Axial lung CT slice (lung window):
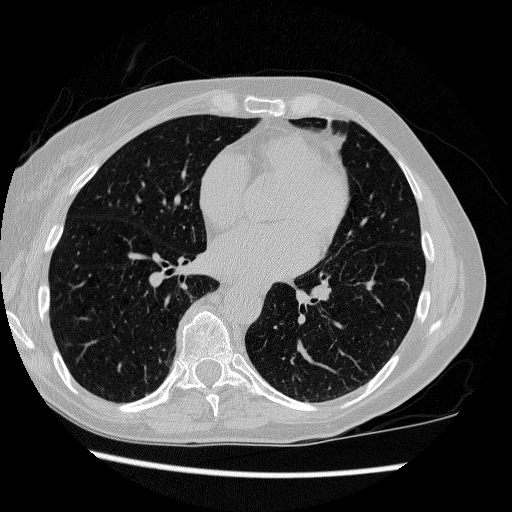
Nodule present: no